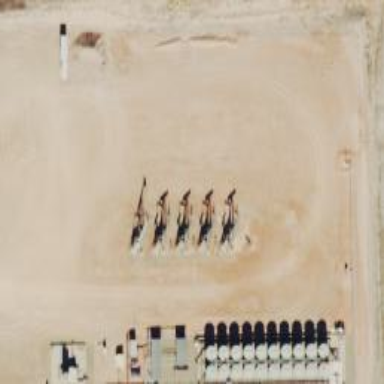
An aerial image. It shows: Petroleum well that is man-made.